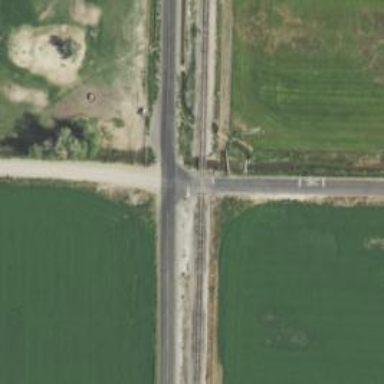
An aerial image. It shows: Railway track.